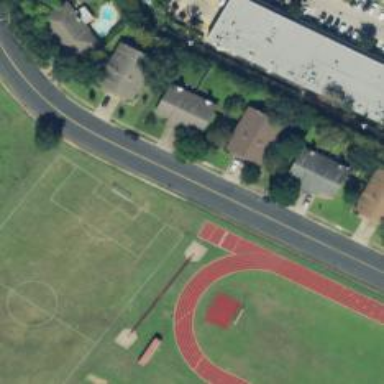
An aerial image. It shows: Track located within leisure land area.